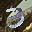
Label: 3